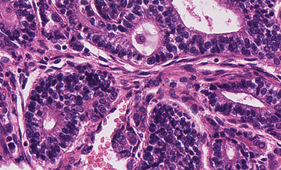
Tumor epithelial tissue: yes
Tumor-associated stroma tissue: yes
Normal tissue: no